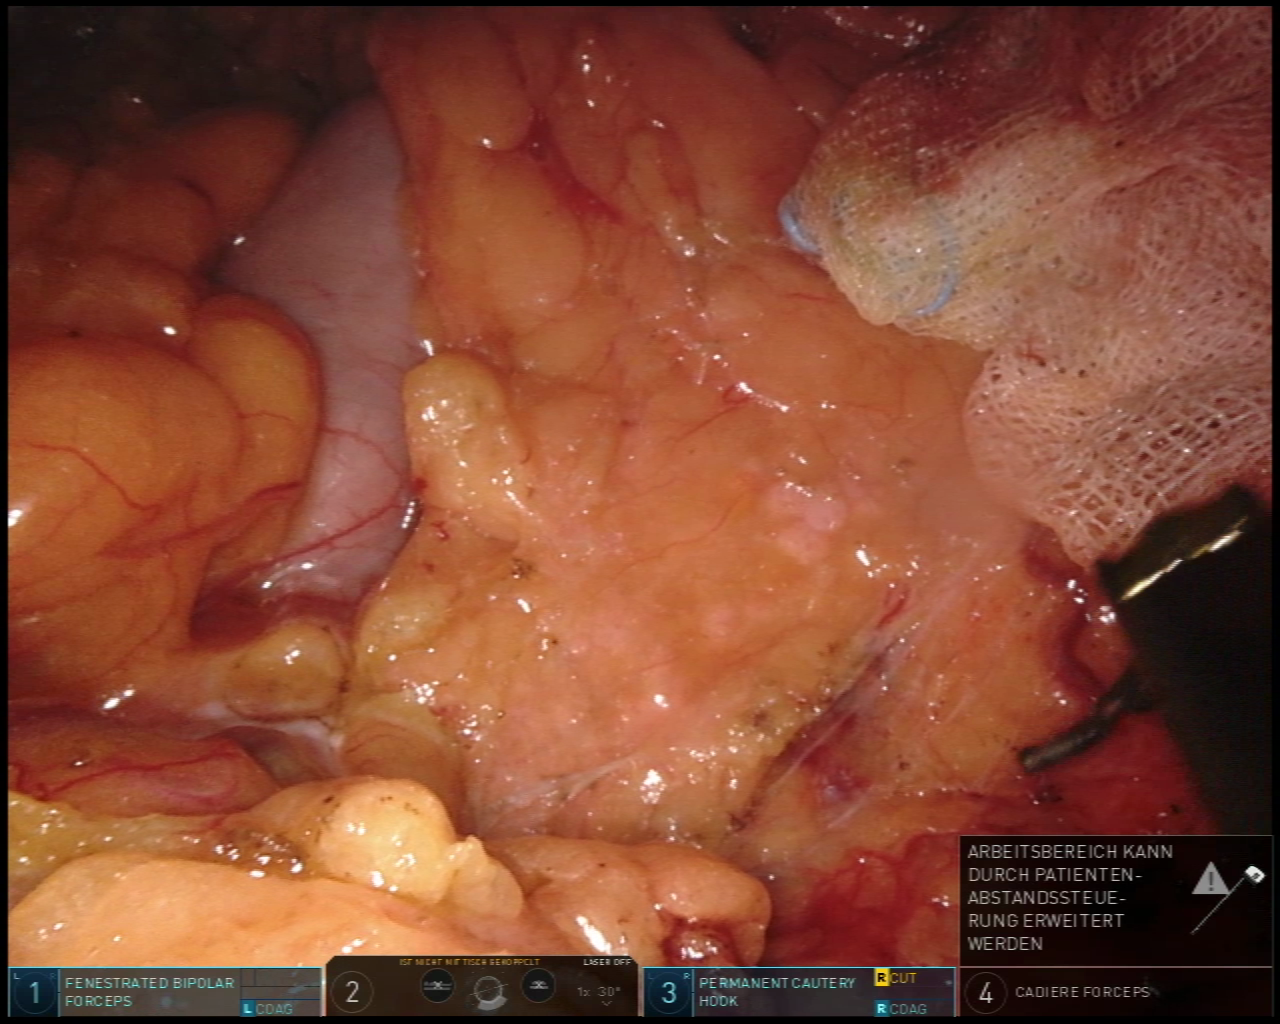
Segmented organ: pancreas
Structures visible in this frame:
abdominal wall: yes
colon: no
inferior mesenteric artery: no
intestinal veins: no
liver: no
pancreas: yes
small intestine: no
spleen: no
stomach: yes
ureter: no
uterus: no
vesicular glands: no